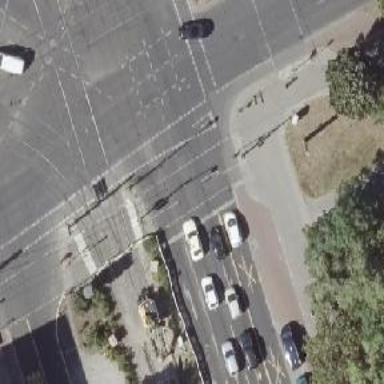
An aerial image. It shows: Traffic island located on footway.